Interaction volume radius: 10 \u00c5
Interaction volume height: 35 \u00c5
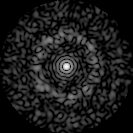
Disorder parameter: 0.8381